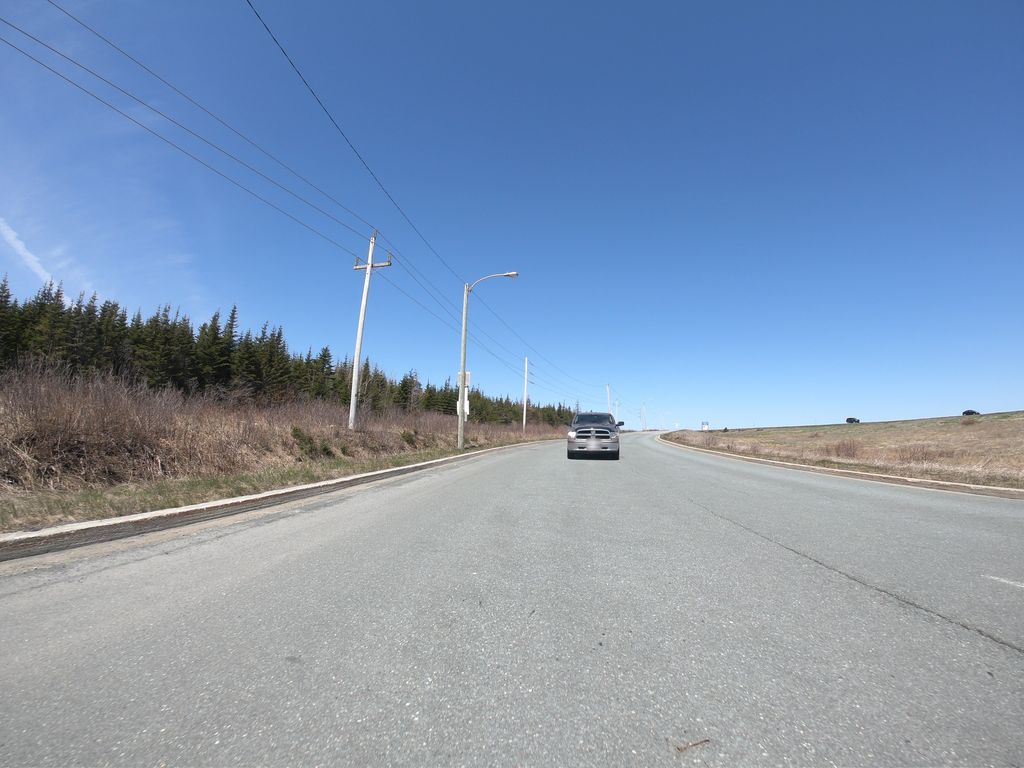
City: st_johns